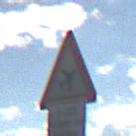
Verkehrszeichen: FlugbetriebLinks
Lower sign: ZeitangabenMitBeschraenkungAufWochentage4
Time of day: Midday
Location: Outdoor (Nature)
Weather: PartlyCloudy
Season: NotSpecified
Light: Natural